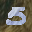
Label: 5